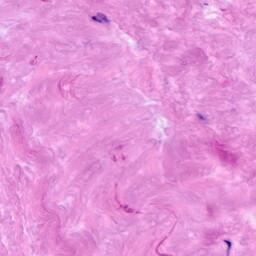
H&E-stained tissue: Breast